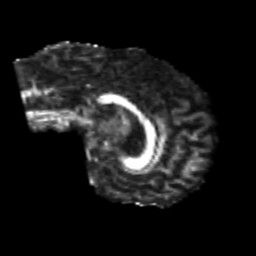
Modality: FA
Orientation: sagittal
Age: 22
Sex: male
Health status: healthy
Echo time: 0.074 s